如图，已知两个不平行的向量$\vec{a}$和向量$\vec{b}$。先化简，再求作：$2\left(\vec{a} - \dfrac{1}{2}\vec{b}\right) - \dfrac{1}{3}\left(3\vec{a} - \dfrac{3}{2}\vec{b}\right)$。

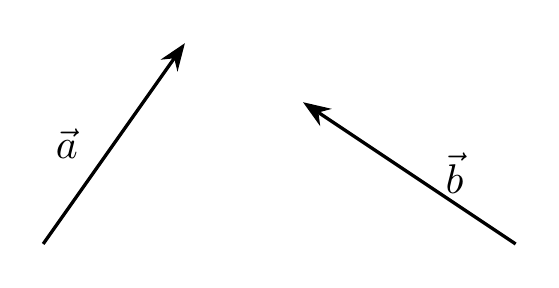
【解答】
【答案】$\overrightarrow{CB}$

【分析】此题考查了平面向量的运算。注意掌握三角形法则是解答本题的关键。首先利用平面向量的运算法则，化简原式，再利用三角形法则画出向量。

【详解】解：

\begin{align*}
\text{原式} &= 2\vec{a} - \vec{b} - \vec{a} + \dfrac{1}{2}\vec{b} \\
&= \vec{a} - \dfrac{1}{2}\vec{b}.
\end{align*}

如图：

\[
\overrightarrow{AB} = \vec{a},\quad \overrightarrow{AC} = \dfrac{1}{2}\vec{b},
\]
则$\overrightarrow{CB}$即为所求。
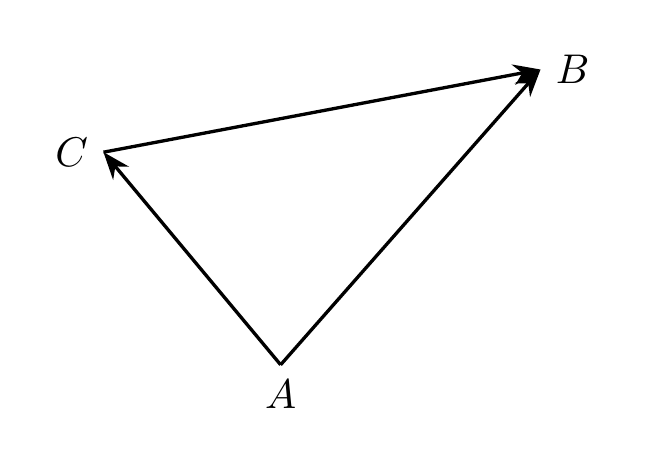